Question: What is the best way to place/layout the google+1 and facebook Like buttons so they align neatly?
Currently, the first "thing" in my body is this heading, appearing on top of all pages (slightly modified after logging in): (linebreaks added for readability) :
'''
<table align="center" width="100%" border="0" cellspacing="0" cellpadding="0">
<tr>
<td align="left">
&nbsp;
<g:plusone size="small" href="https://www.apebroker.com/">
</g:plusone>
<iframe src="https://www.facebook.com/plugins/like.php?href=https%3A%2F%2Fwww.apebroker.com%2Findex.php&amp;send=false&amp;layout=button_count&amp;width=100&amp;show_faces=false&amp;action=like&amp;colorscheme=light&amp;font=arial&amp;height=21" scrolling="no" frameborder="0" style="border:none; overflow:hidden; width:100px; height:21px;" allowTransparency="true"></iframe>
&nbsp;
</td>
<td align="left"></td><td align="right">It's more fun after you
<a href="https://www.apebroker.com/loginform.php">login</a>&nbsp;
</td>
</tr>
</table>
'''
My problem is that this looks like crap. I know that pages don't need to look exactly the same in every browser, but acceptable ugliness has its limits.
The google button is nicely "vertically centered", while the facebook stuff kind of sticks to the top of the page, 0px down.
See this example:
I tried adding 'padding:2px;' to the style in the facebook iframe, and sure, it came down a bit, but so did the google button too, and the entire heading grew, pushing down the '<hr>' below.
I obviously don't know much about iframes, but I've managed fine on my own until now.
In my global style sheet I have (amongst other things) this:
'''
body {
margin:0px;
padding:0px;
background-color:#e0e0b0;
color:#302010;
font-family:"Trebuchet MS",Helvetica,Sans-serif;
font-size:100%;
}
'''
And I don't want to change that, as it cascades to all sorts of things that I'm reluctant to break. If you want to check out the complete style sheet and HTML source, an example page can be found <URL>.
Thank you in advance for any hints/suggestions!
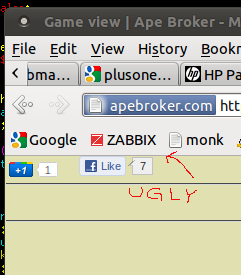
Answer: A problem is that the table cells are sizing themself based on the font size even though there isn't any text in the table.
The "correct" answer is not to use tables for layout.
However, if you explicitly set:
'''
<td align="left" style="font-size: 1px">
'''
then your life will get slightly better as you'll be able to explicitly control the height of each of the cells and position things. At the moment despite you "asking" for a height of 21px, you're getting 26px.
After that the FB button will look nice and you'll need to move the +1 button around.
But, the real answer is not to use tables:
<URL>
<URL>
and various others...